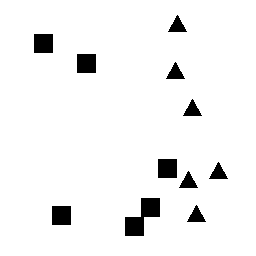
Squares: 6
Triangles: 6
Stars: 0
Total shapes: 12